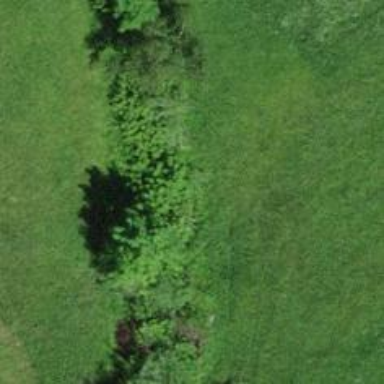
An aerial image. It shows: Hedge acting as barrier.